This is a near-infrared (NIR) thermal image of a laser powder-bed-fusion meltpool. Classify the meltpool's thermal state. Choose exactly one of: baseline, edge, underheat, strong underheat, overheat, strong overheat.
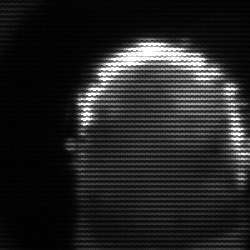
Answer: baseline